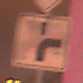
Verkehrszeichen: VerlaufVorfahrtsstrasse8
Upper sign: Vorfahrtsstrasse
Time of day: Night
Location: Outdoor (Urban)
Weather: Overcast
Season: Winter
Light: Artificial